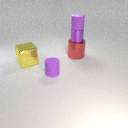
large yellow metal cube in front of large red metal cylinder